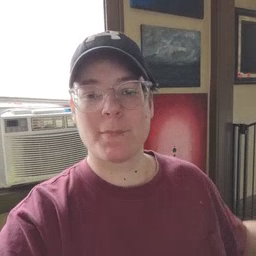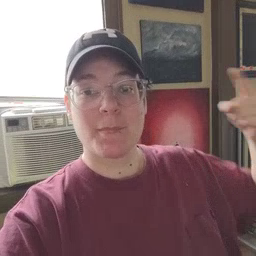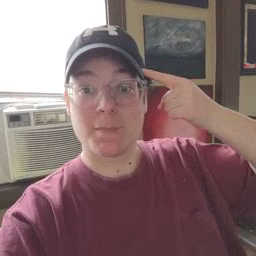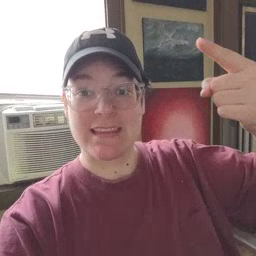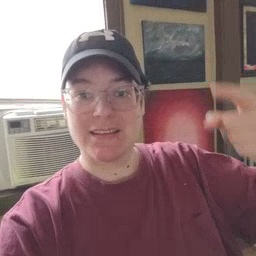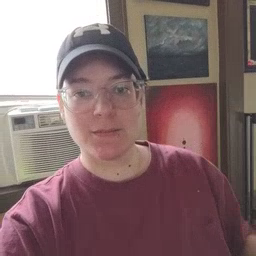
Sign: penny